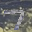
Label: 7